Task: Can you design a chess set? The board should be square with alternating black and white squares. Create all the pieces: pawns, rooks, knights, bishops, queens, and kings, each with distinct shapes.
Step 3072:
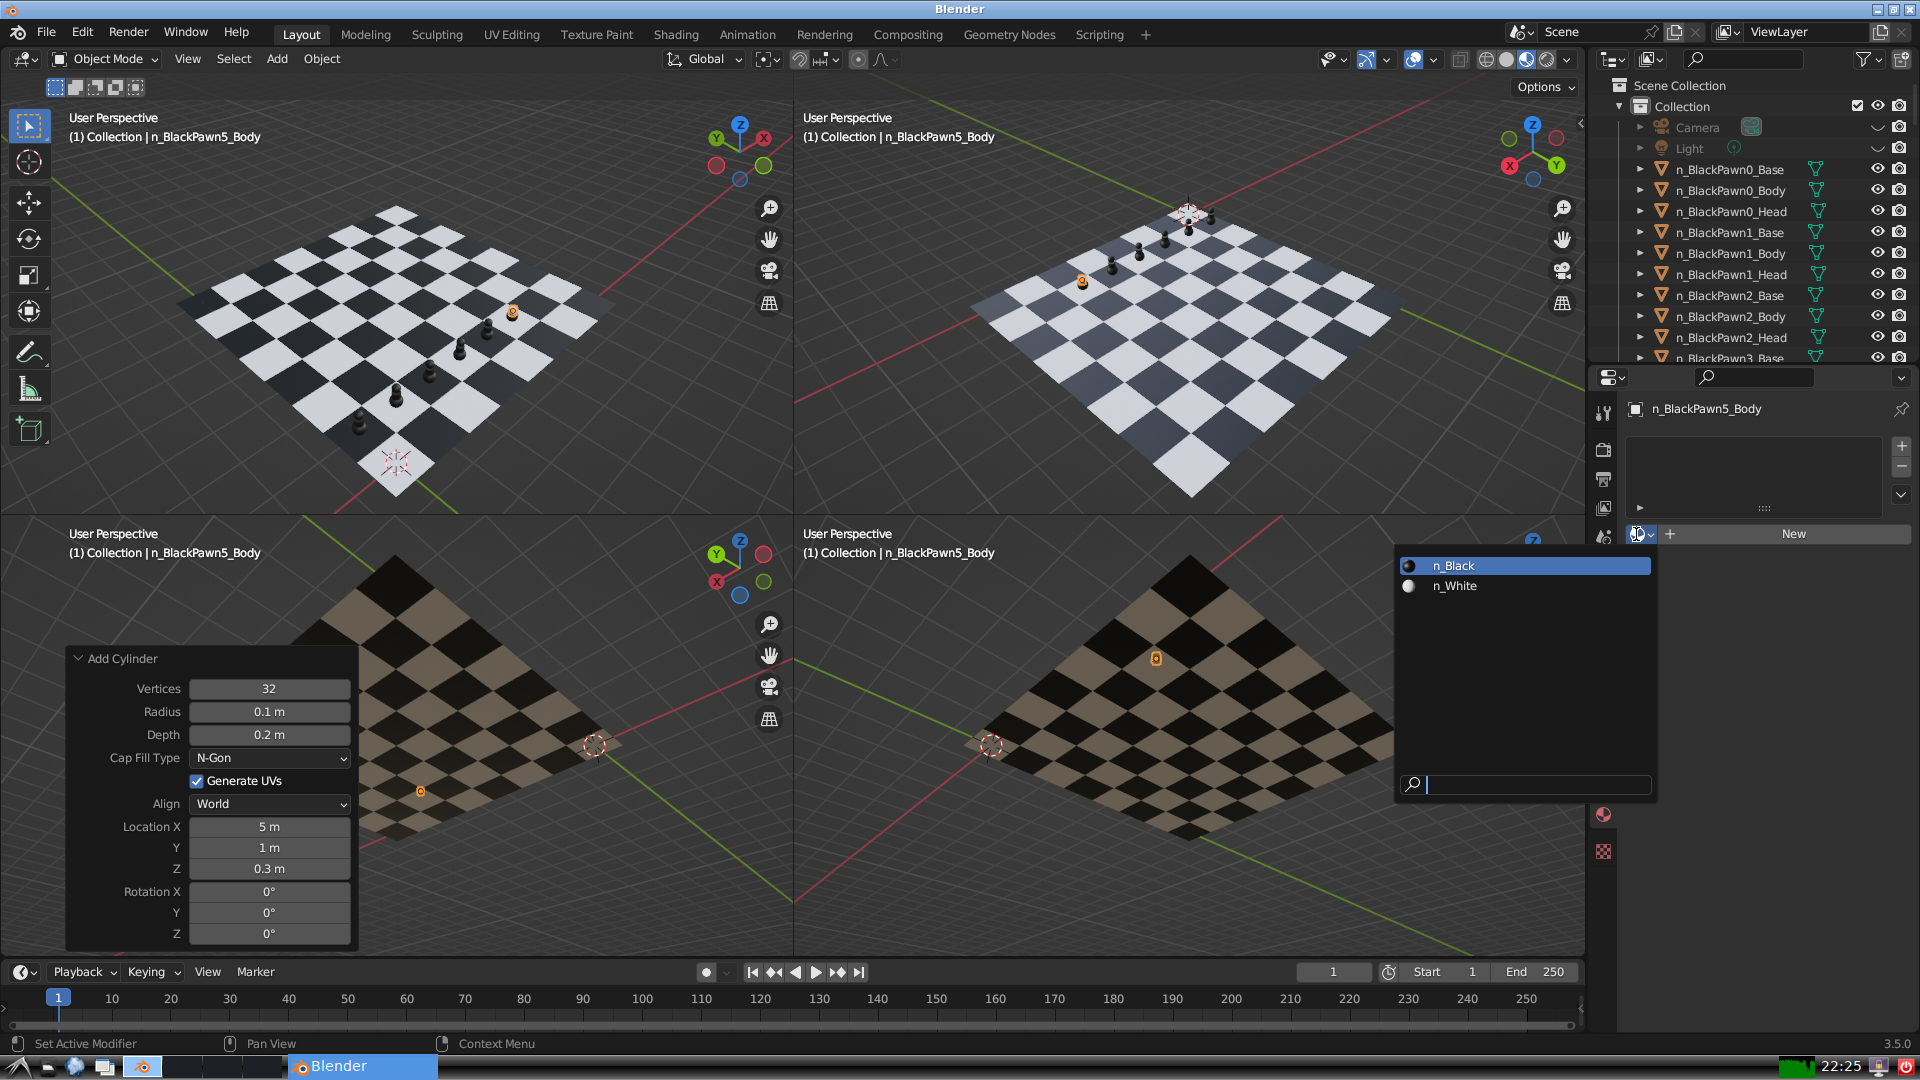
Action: input_text: n_Black